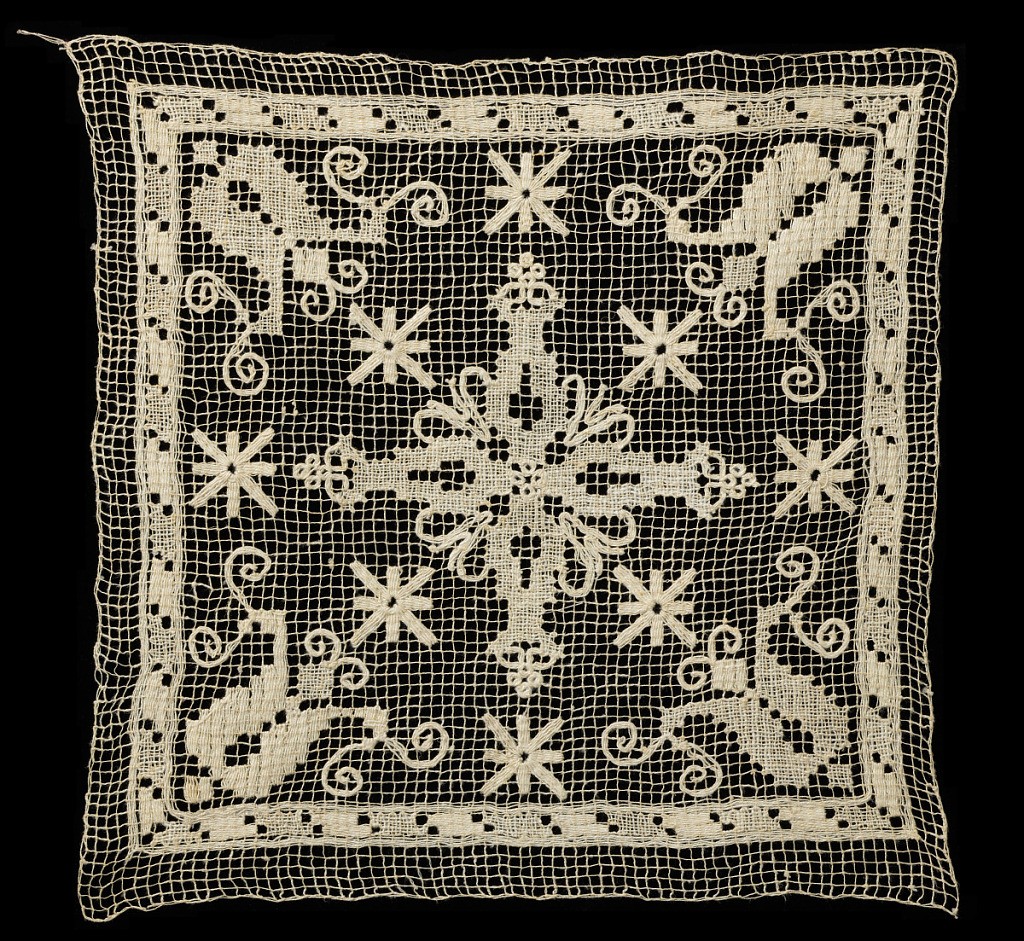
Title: Chalice cover
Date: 18th century
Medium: linen Technique: needlework on knotted net
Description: Central ornament surrounded by strap flowers and tulips in each corner.